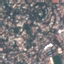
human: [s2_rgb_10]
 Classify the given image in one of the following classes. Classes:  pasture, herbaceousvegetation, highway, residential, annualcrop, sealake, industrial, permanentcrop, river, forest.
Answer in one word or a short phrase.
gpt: Residential